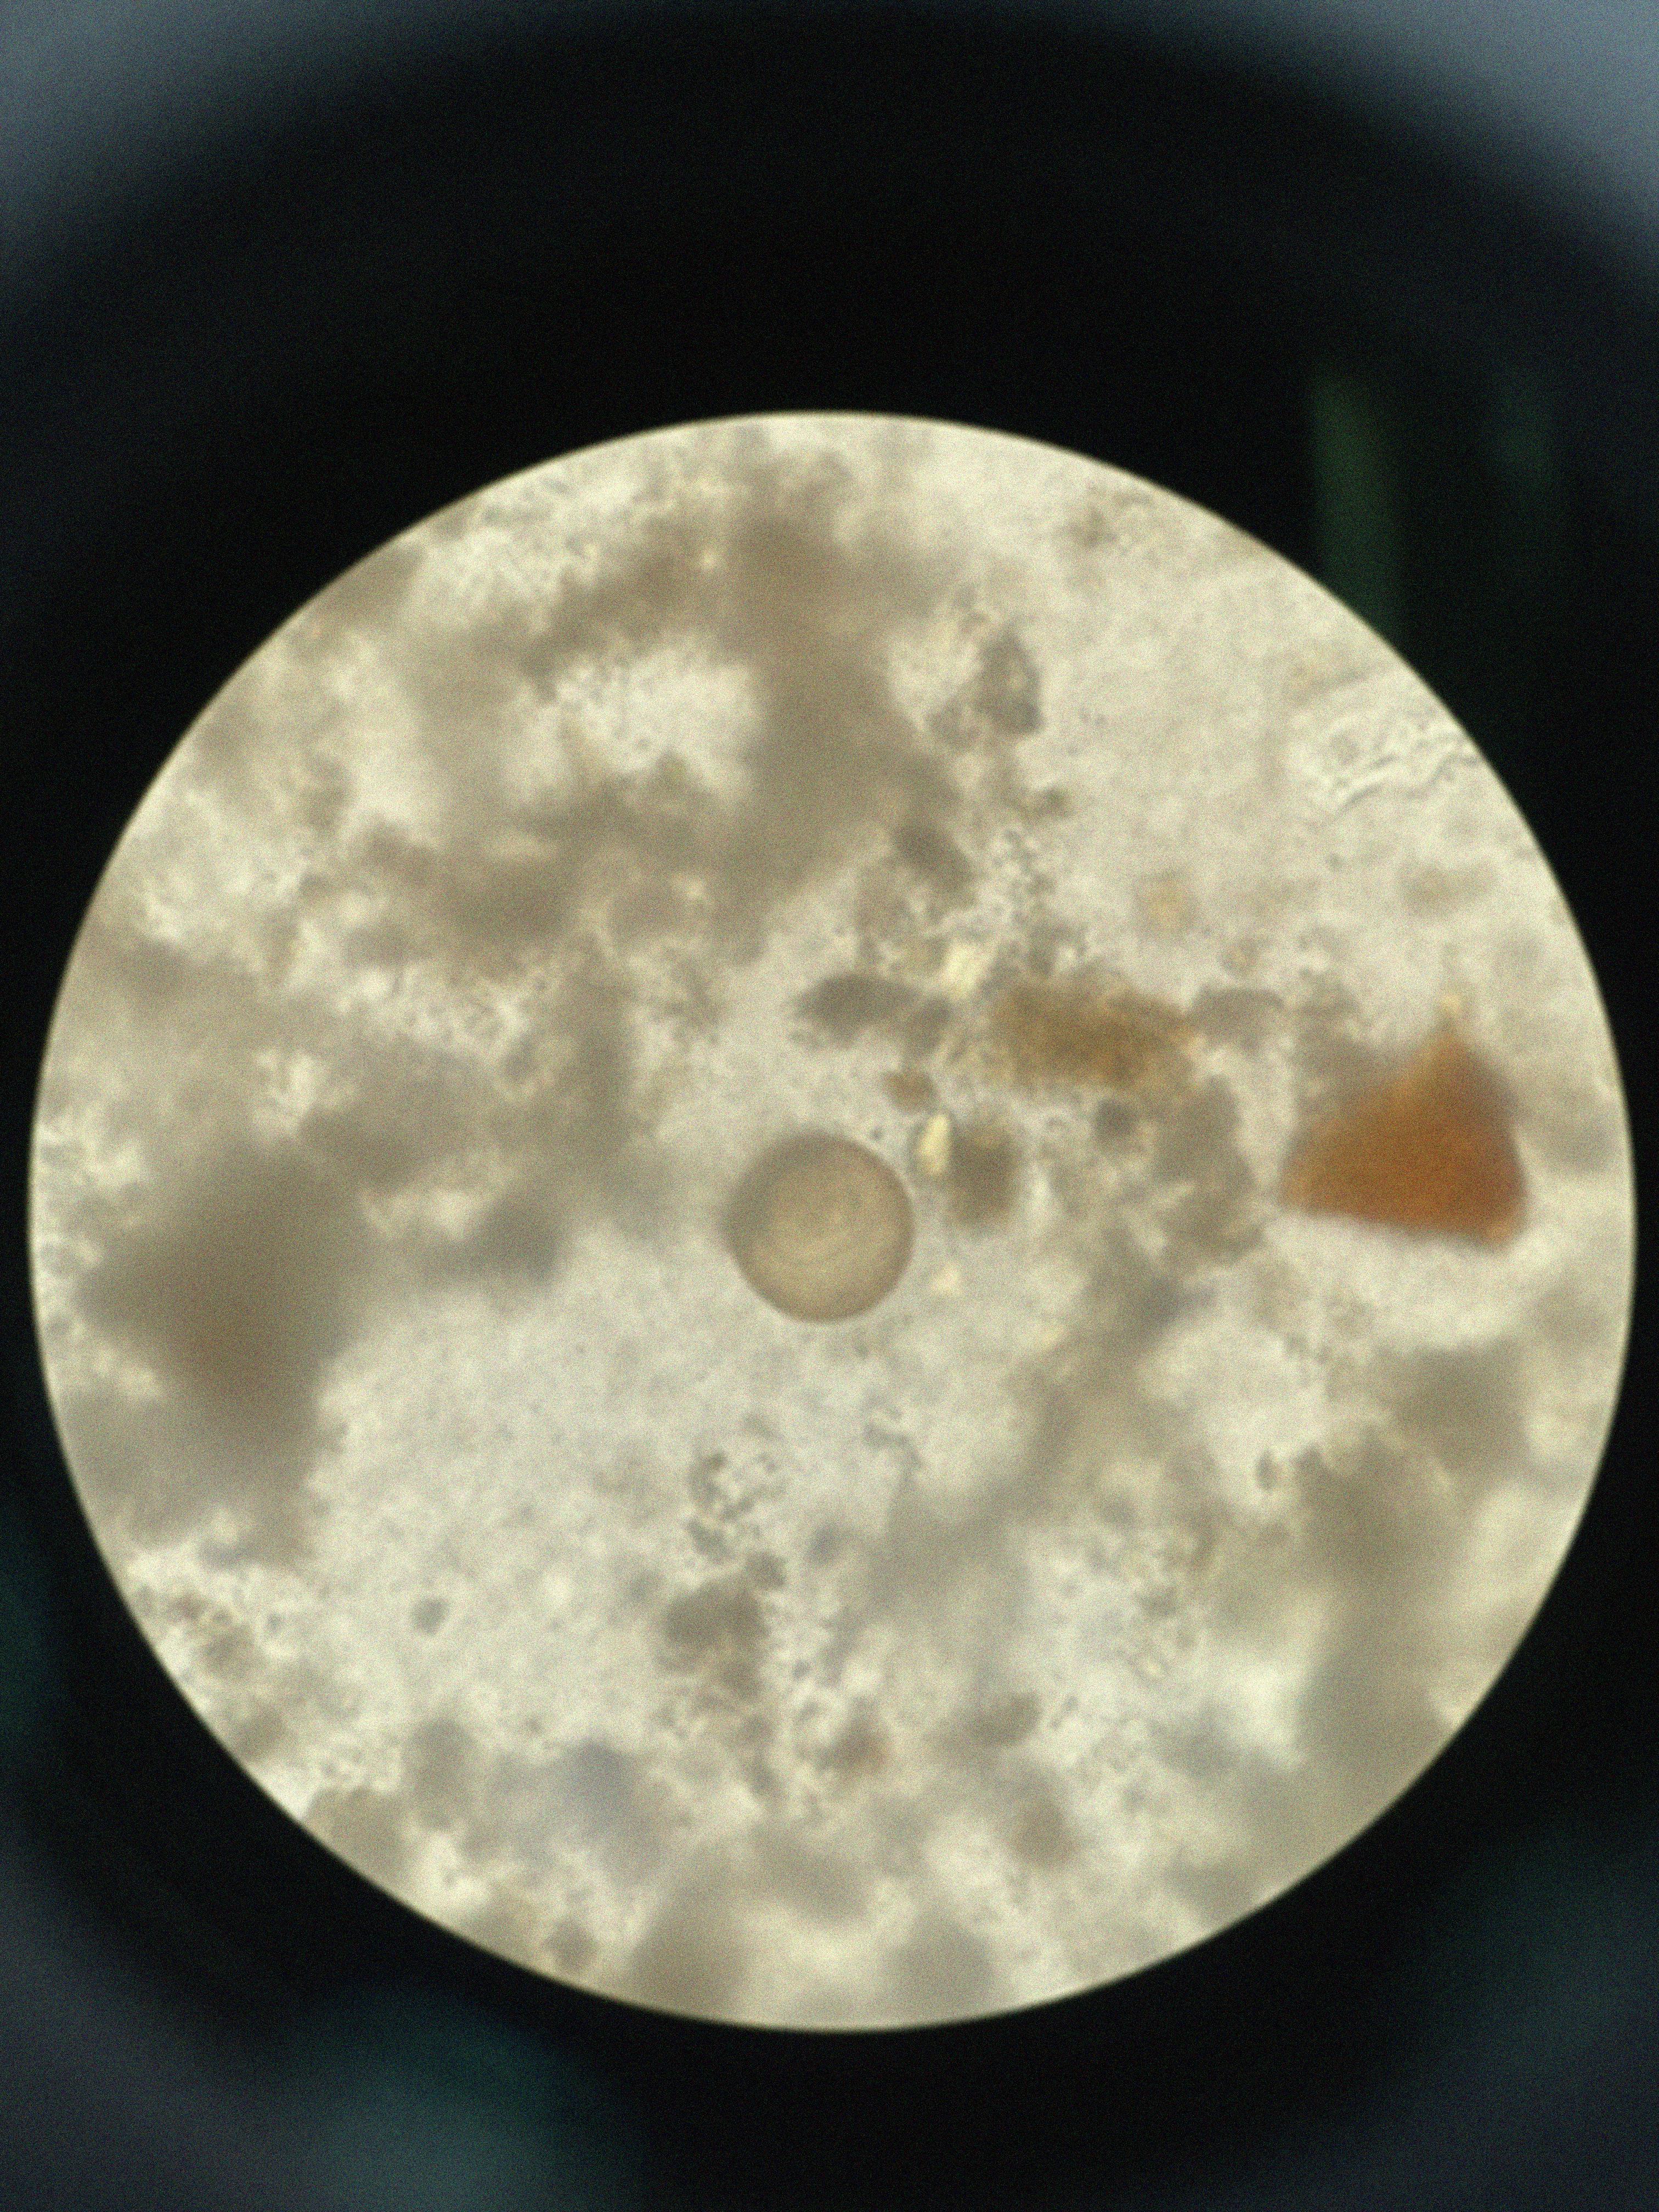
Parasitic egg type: Hymenolepis diminuta